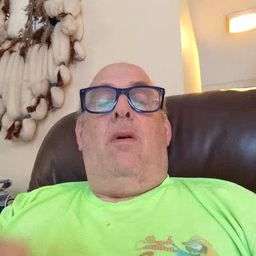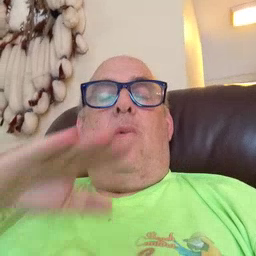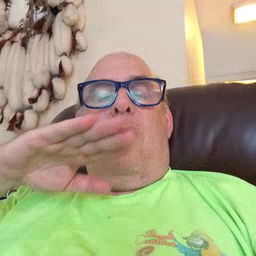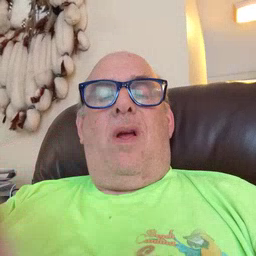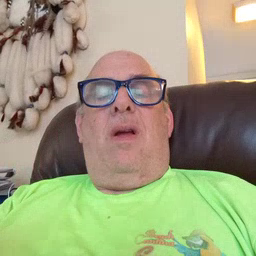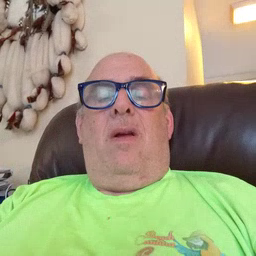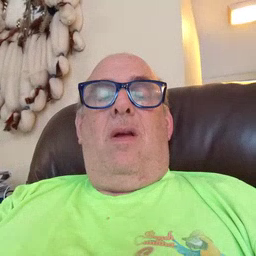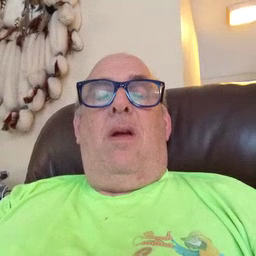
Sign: quiet